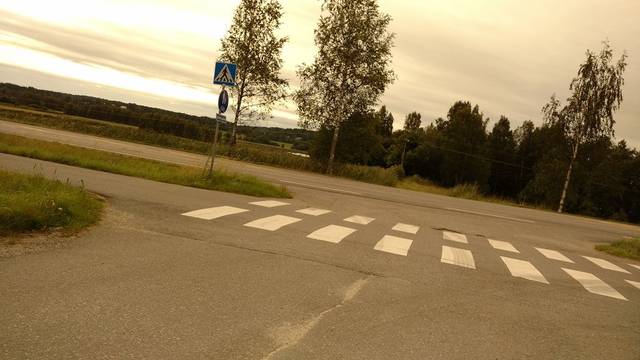
Region: Finland
Coordinates: 60.421, 22.497